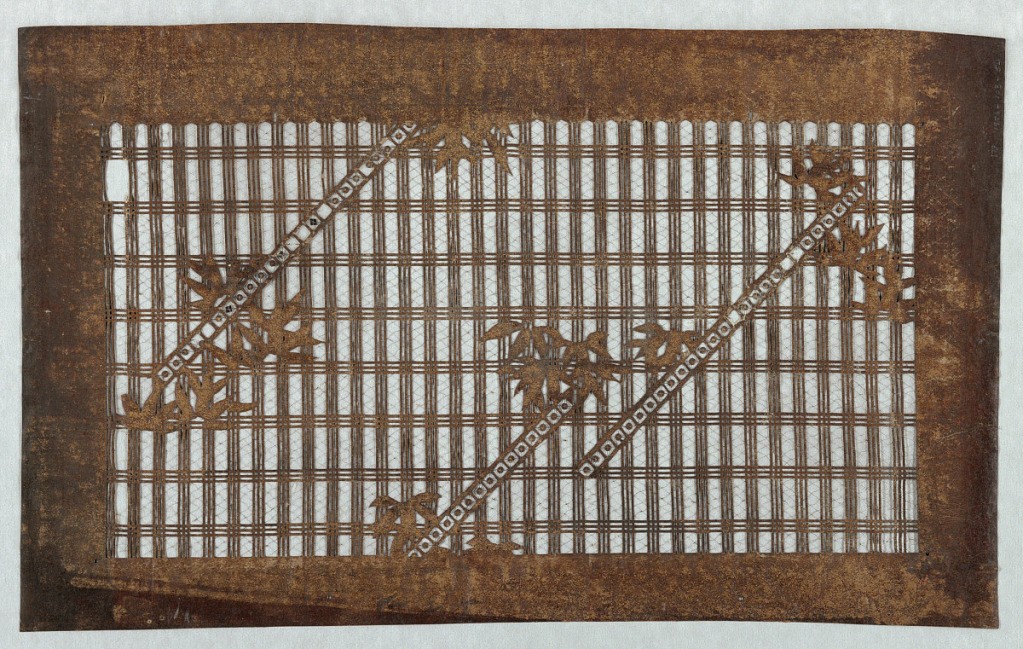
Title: Bamboo on lattice motif
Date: mid 18th - early 19th century
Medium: Mulberry paper (kozo washi) treated with fermented persimmon tannin (kakishibu), and silk threads (itoire)
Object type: Katagami
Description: Sprigs of bamboo leaves on a tri-lattice weave also contains traces of thread links (kanoko) Silk threads have been added to support the stencil structure.